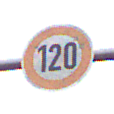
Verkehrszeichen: Geschwindigkeit120
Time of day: Midday
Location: Outdoor (RoadRail)
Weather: Overcast
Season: NotSpecified
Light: Natural